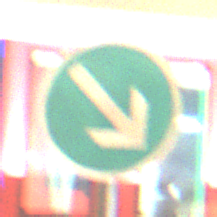
Verkehrszeichen: VorgeschriebeneVorbeifahrtRechts
Umgebung: Indoor, Urban
Tageszeit: NotSpecified
Wetter: NotSpecified
Licht: Artificial
Jahreszeit: NotSpecified
Kontrast: MediumContrast